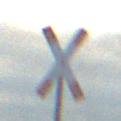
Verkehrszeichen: Andreaskreuz
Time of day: SunriseSunset
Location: Outdoor (RoadRail)
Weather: PartlyCloudy
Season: NotSpecified
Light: Natural